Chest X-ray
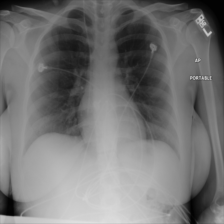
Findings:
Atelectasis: negative
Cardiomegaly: negative
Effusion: negative
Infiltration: negative
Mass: negative
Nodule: negative
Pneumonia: negative
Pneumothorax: negative
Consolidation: negative
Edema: negative
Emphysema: negative
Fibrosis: negative
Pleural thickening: negative
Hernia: negative